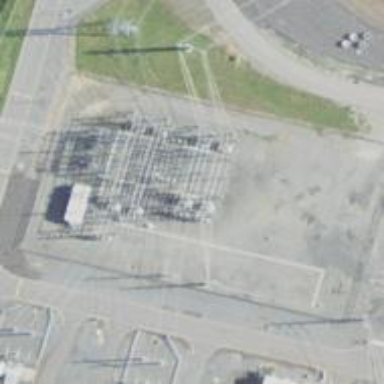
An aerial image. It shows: Switch used for power control.